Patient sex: M
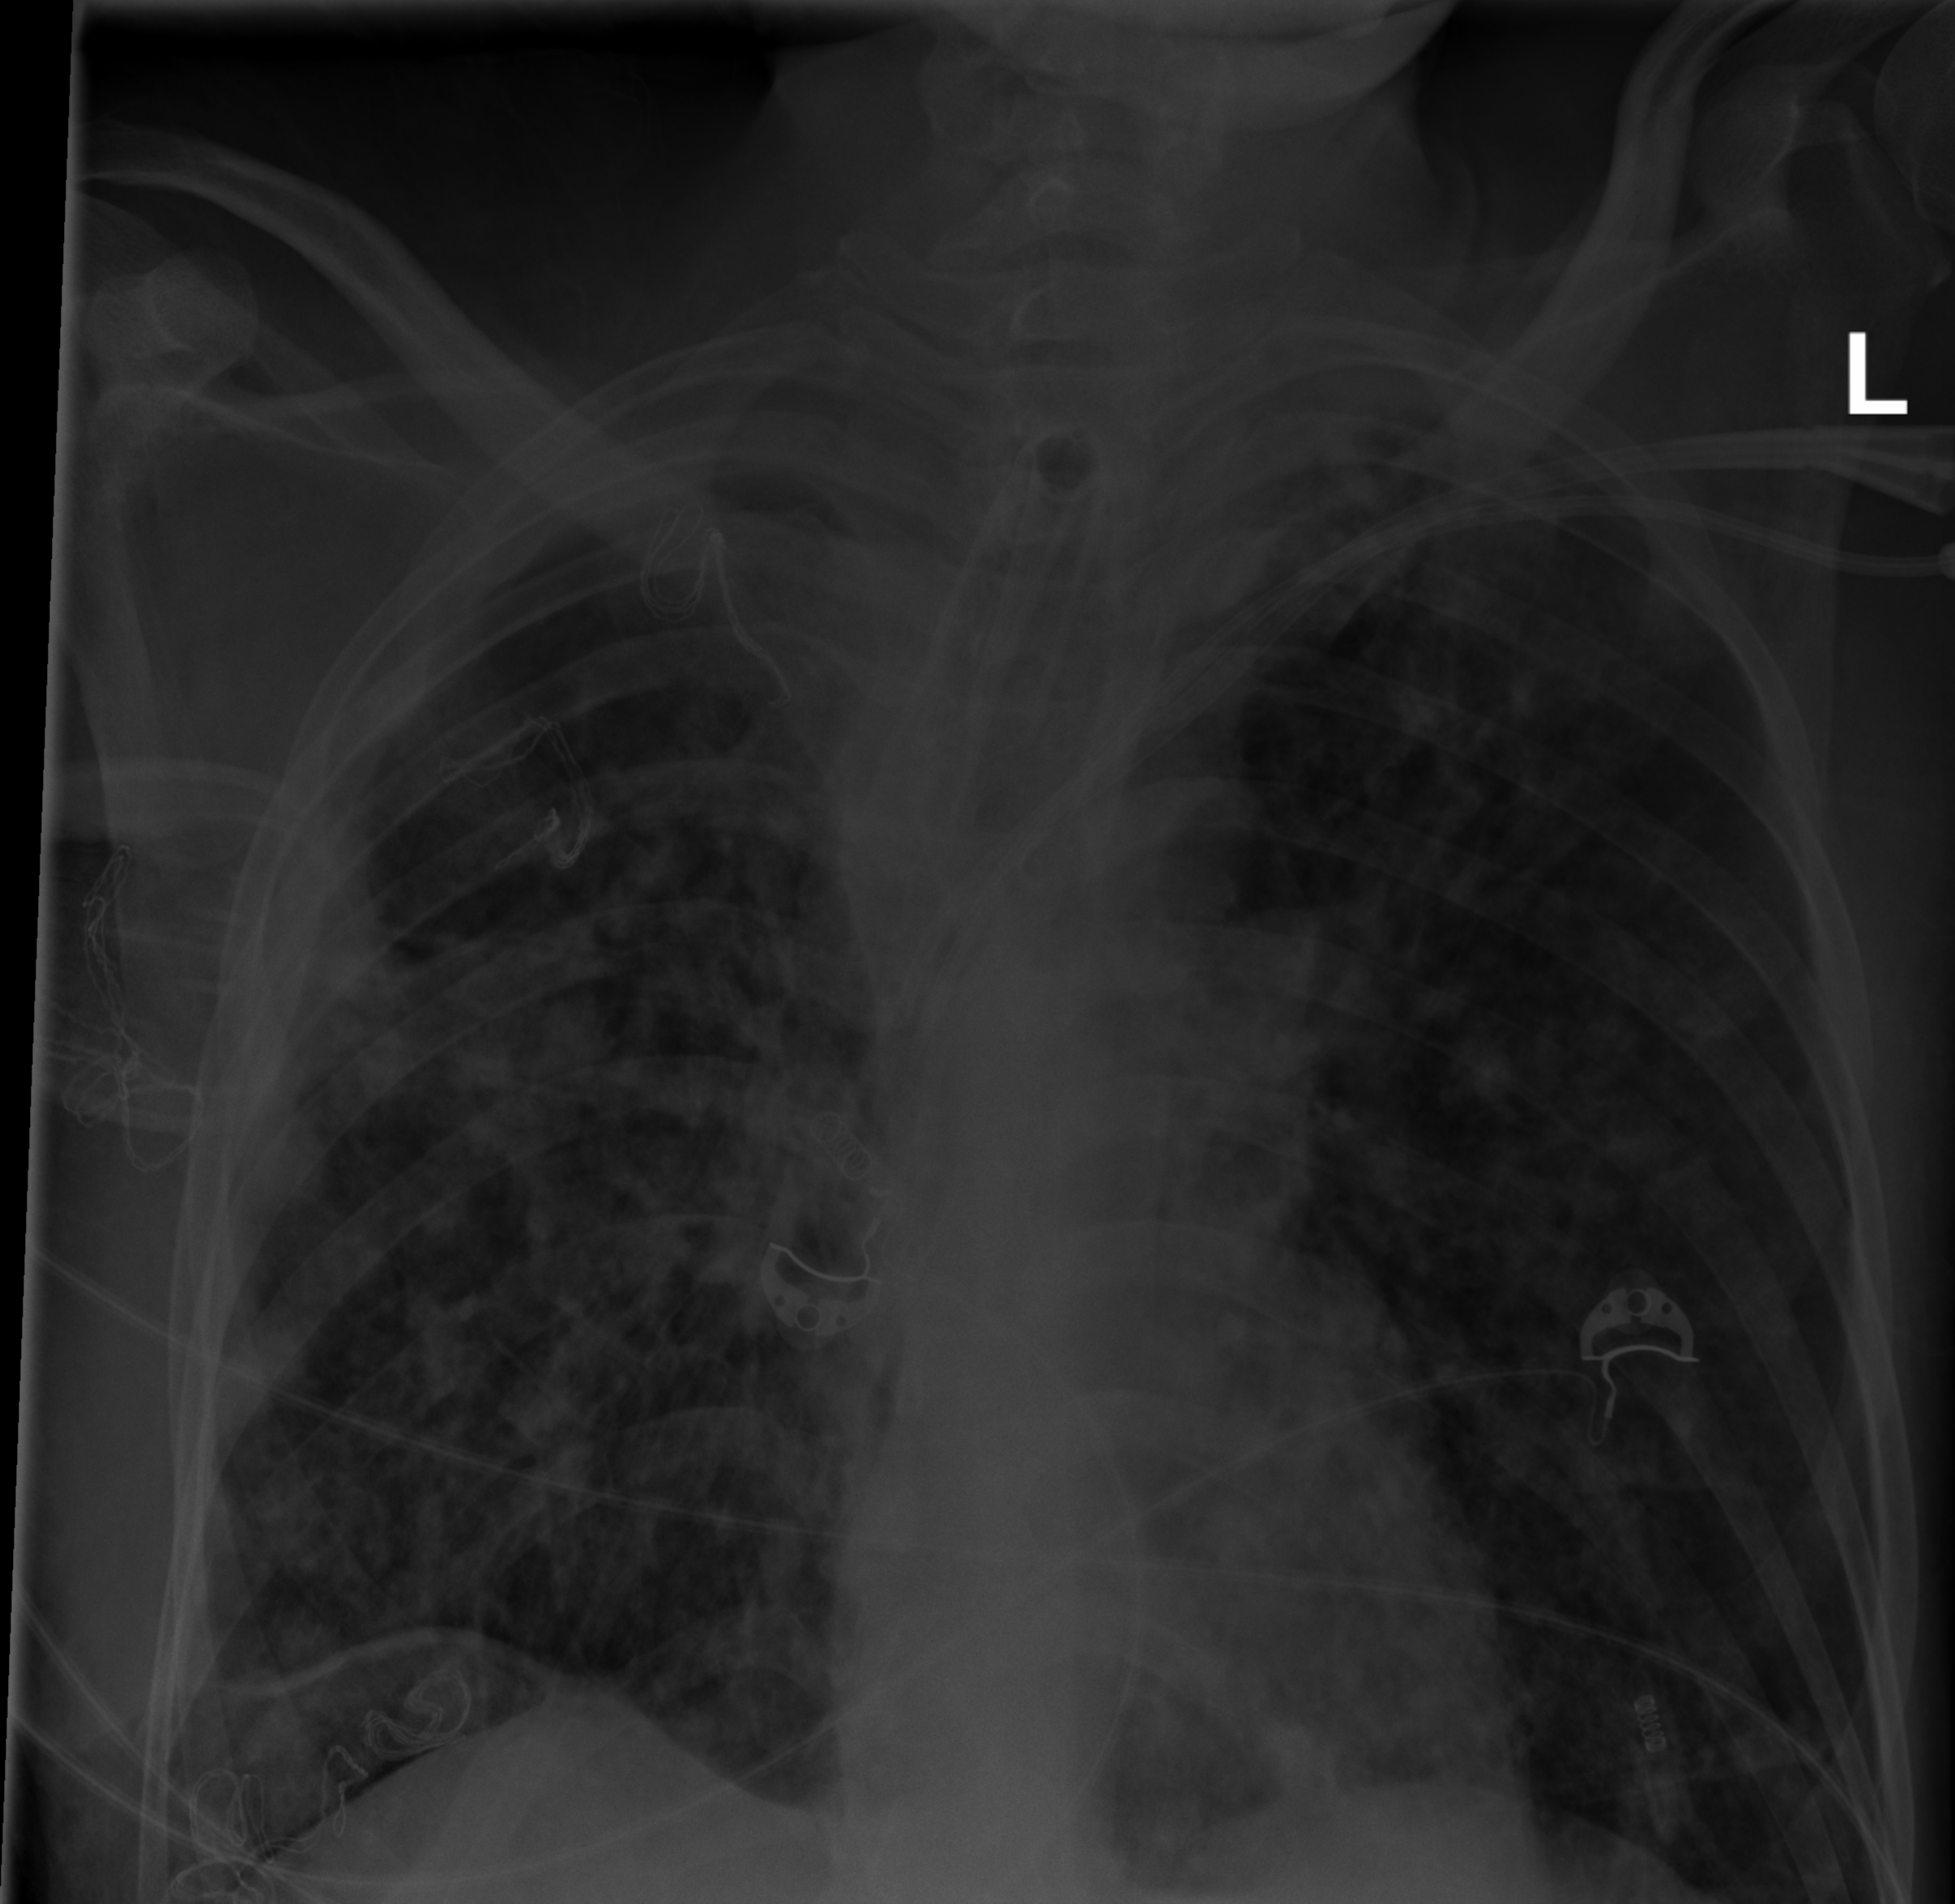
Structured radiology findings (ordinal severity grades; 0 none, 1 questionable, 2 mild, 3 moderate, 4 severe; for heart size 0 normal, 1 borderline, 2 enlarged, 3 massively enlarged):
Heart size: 0
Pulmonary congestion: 0
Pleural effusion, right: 2
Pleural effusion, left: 0
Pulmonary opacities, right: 3
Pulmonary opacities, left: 3
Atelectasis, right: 3
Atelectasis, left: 2